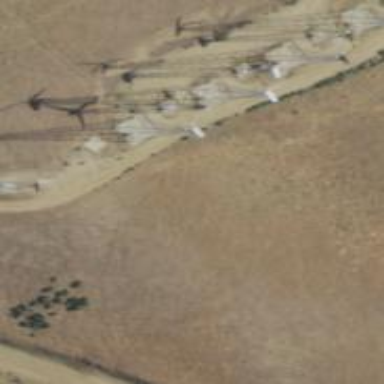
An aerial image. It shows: Wind turbine power generator.